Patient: sex M, age 52
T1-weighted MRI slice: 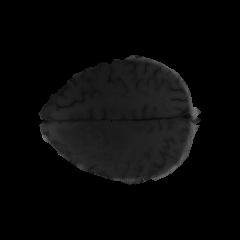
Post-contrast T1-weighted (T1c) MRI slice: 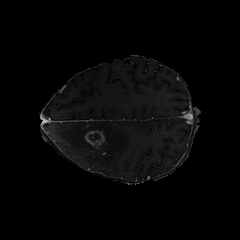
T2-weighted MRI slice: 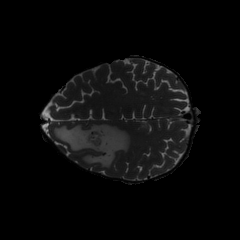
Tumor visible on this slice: yes
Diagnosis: Glioblastoma, IDH-wildtype
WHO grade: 4